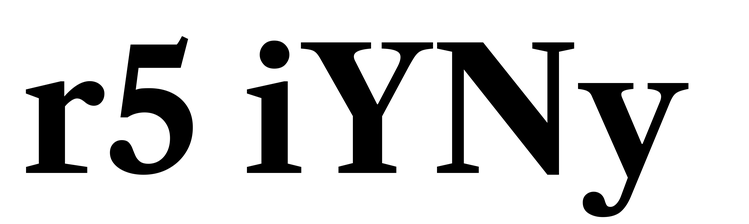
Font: LibreCaslonText_Bold